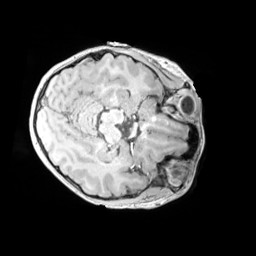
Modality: MP2RAGE
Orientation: axial
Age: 10
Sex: female
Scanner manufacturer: siemens
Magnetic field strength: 3 T
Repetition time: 4 s
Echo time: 0.00303 s